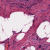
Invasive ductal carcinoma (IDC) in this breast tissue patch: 0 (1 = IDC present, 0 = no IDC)